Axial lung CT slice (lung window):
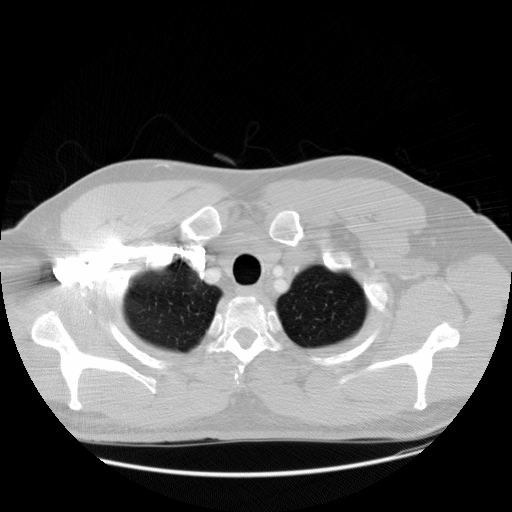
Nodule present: no